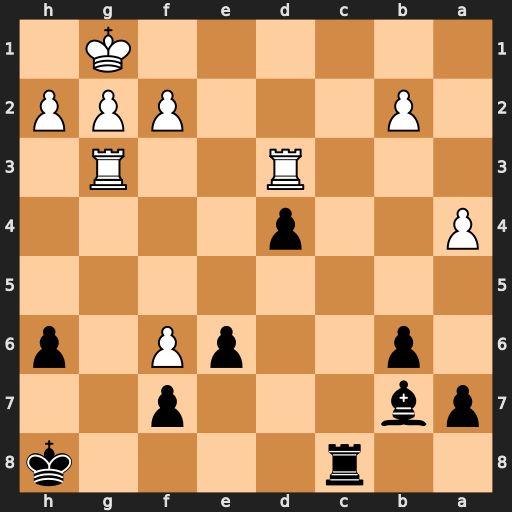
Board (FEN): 2r4k/pb3p2/1p2pP1p/8/P2p4/3R2R1/1P3PPP/6K1
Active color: b
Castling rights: -
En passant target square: -
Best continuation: Rc1+ Rd1 Rxd1#